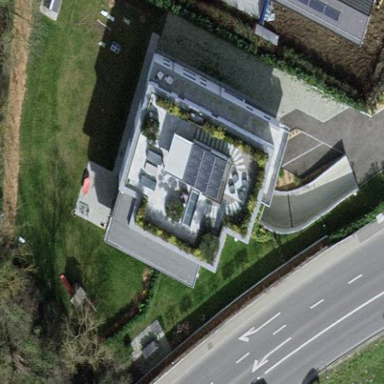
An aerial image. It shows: Garden surrounded by fence.